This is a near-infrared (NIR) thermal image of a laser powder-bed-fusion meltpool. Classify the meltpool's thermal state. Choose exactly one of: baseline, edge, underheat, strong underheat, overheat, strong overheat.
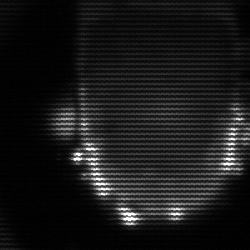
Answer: baseline